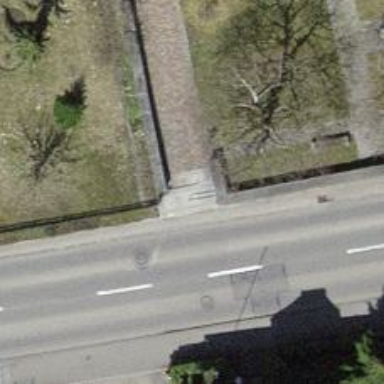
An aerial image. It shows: Road with steps.